Прозрачная пластина с показателем преломления $n$ ограничена двумя сферическими поверхностями с радиусами кривизны $R$ и $r < R$.
Какой должна быть толщина пластины $L$, чтобы падающий на поверхность с радиусом кривизны $R$ параллельный пучок света преобразовывался в параллельный?
Во сколько раз увеличивается интенсивность пучка света (энергия, переносимая за единицу времени через единицу площади) после прохождения через пластину? Потерями энергии пучка внутри пластины можно пренебречь.
Какое угловое увеличение для удалённых предметов даёт пластина?
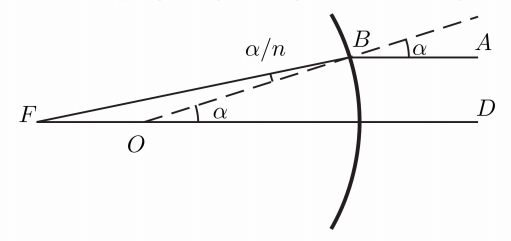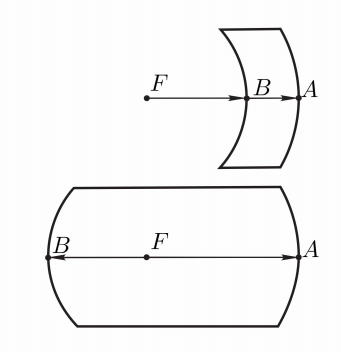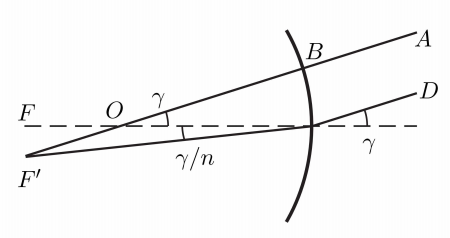
Какой должна быть толщина пластины $L$, чтобы падающий на поверхность с радиусом кривизны $R$ параллельный пучок света преобразовывался в параллельный?
Решение: Рассмотрим сначала вспомогательную задачу о падении параллельного пучка света на сферическую поверхность радиуса $R$, отделяющую среду с показателем преломления $n$ от воздуха. Рассмотрим два луча, падающие на поверхность раздела под малыми углами. Пусть луч $D O F$ (см. рисунок) проходит через центр шара. Другой луч, $A B F$, преломляется в точке $В$ на границе раздела сред, падая на неё под углом $\alpha$. Тогда $\angle O B F=\alpha / n$ как угол преломления, $\angle B O D=\alpha$; из $\triangle B O F$ находим, что $\angle B F O=\alpha-\alpha / n$.  Применим к $\triangle B O F$ теорему синусов и учтём, что синус малого угла приближённо равен самому углу в радианах: $$ \frac{\alpha / n}{|O F|} \approx \frac{\alpha(1-1 / n)}{|B O|} \approx \frac{\alpha}{|B F|}, $$ отсюда: $|B F|=|B O| /(1-1 / n)=R n /(n-1)$. Таким образом, узкий параллельный пучок лучей после преломления на сферической поверхности раздела сред сходится в фокусе, находящемся от поверхности раздела на расстоянии $R n /(n-1)$ на луче, проходящем через центр. Аналогичным образом получаем, что при падении на вогнутую сферическую поверхность раздела сред (радиус $R$ ) параллельный пучок света преобразуется в расходящийся, продолжения лучей пересекаются на расстоянии $R n /(n-1)$ от поверхности. Перейдём теперь к ответам на вопросы задачи. Параллельный пучок света будет преобразован оптической системой в параллельный, если фокусы двух сферических поверхностей совпадают. В условии не сказано, выпуклыми или вогнутыми являются поверхности раздела. Поэтому следует рассмотреть все возможные случаи. Если предположить, что поверхность большего радиуса вогнутая, то получаемый после преломления на ней расходящийся пучок может быть преобразован в параллельный только путём преломления на поверхности радиуса $r>R$, что противоречит условию задачи. Напротив, поверхность радиуса $r$ может быть как выпуклой, так и вогнутой (см. рисунок).  В обоих случаях $|A F|=R n /(n-1),|B F|=r n /(n-1)$. Следовательно, в первом случае $L=|A B|=(R-r) n /(n-1)$, во втором случае $L=|A B|=(R+r) n /(n-1)$.
Ответ: $L=|A B|=(R-r) n /(n-1)$ $L=|A B|=(R+r) n /(n-1)$

Во сколько раз увеличивается интенсивность пучка света (энергия, переносимая за единицу времени через единицу площади) после прохождения через пластину? Потерями энергии пучка внутри пластины можно пренебречь.
Решение: При прохождении через пластинку пучок света сжимается в $R / r$ раз, следовательно, его интенсивность возрастает в $(R / r)^{2}$ раз.
Ответ: В $(R / r)^{2}$ раз.

Какое угловое увеличение для удалённых предметов даёт пластина?
Решение: Найдём угловое увеличение, даваемое пластинкой. Для этого рассмотрим вспомогательную задачу: определим, под каким углом $\gamma$ к оси симметрии см. рисунок) должен падать параллельный пучок света, чтобы после преломления на сферической поверхности радиуса $R$ сойтись в точке $F^{\prime}$ на расстоянии $y$ от фокуса $F$ в фокальной плоскости.  Из симметрии относительно поворота вытекает, что $$ \gamma=\frac{y}{|O F|} = \frac {y(n-1)} {R}. $$ Следовательно, падающий на сферическую поверхность под углом $\gamma$ параллельный пучок света после преломления сходится в точку в фокальной плоскости, находящуюся на расстоянии $\gamma R /(n-1)$ от фокуса $F$. Таким образом, пучок, падающий на пластинку под углом $\gamma_{1}$ к оси симметрии параллельно ей, выходит из пластинки под углом $\gamma_{2}$, определяемым из соотношения $\gamma_{1} R /(n-1)=\gamma_{2} r /(n-1)$. Отсюда находим угловое увеличение: $\gamma_{1} / \gamma_{2}=r / R$.
Ответ: $\gamma_{1} / \gamma_{2}=r / R$
Темы:
T, Оптика, Геометрическая оптика, Всероссийские, Интенсивность